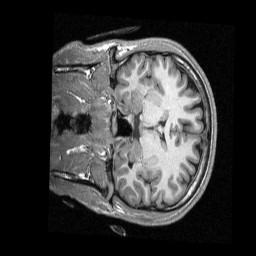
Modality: T1w
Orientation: coronal
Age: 25
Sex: male
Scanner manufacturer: siemens
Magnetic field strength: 3 T
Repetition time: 2.3 s
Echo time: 0.00298 s